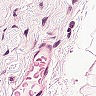
Metastatic tissue present: no